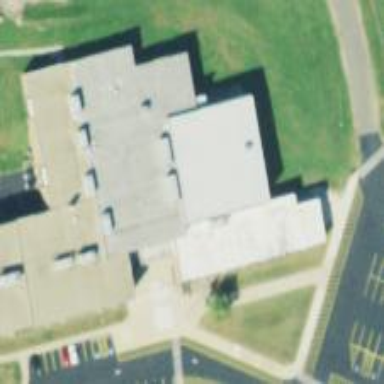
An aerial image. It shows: School building.